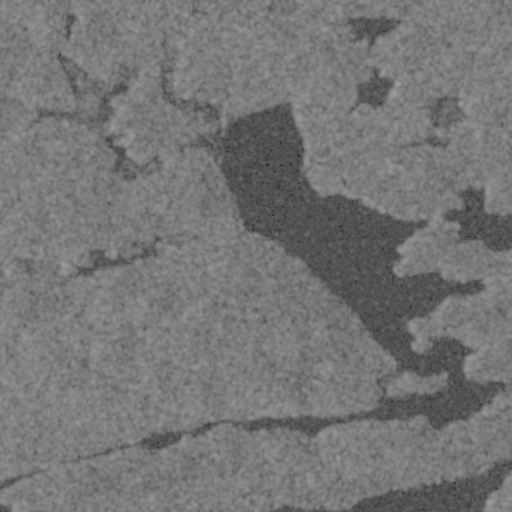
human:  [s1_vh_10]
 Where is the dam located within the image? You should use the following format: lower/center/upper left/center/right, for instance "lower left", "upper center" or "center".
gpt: The dam is located in the lower left of the image.
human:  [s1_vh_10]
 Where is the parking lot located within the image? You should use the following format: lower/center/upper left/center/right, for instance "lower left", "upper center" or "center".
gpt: The parking lot is located in the lower right of the image.
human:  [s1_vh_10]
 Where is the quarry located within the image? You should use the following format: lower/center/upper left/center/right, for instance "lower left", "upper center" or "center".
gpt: There is no quarry in the image.

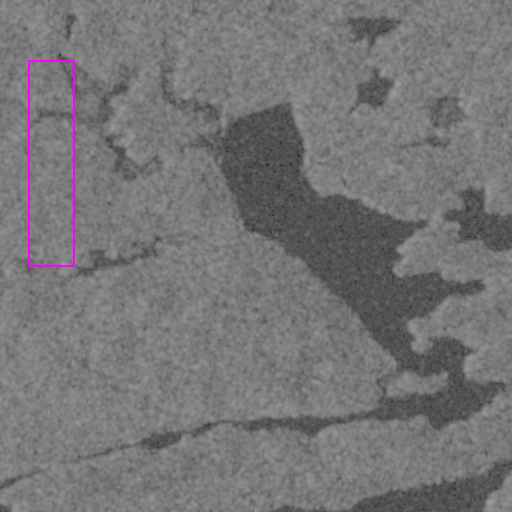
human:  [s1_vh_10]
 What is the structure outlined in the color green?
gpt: There is no green outline.
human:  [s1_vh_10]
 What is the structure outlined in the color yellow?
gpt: There is no structure outlined in yellow.